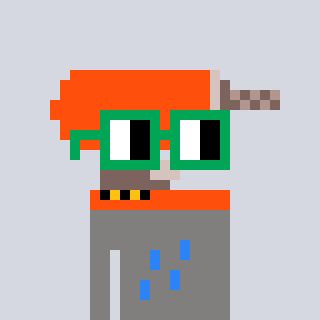
a pixel art character with square green glasses, a drill-shaped head and a bluegrey-colored body on a cool background